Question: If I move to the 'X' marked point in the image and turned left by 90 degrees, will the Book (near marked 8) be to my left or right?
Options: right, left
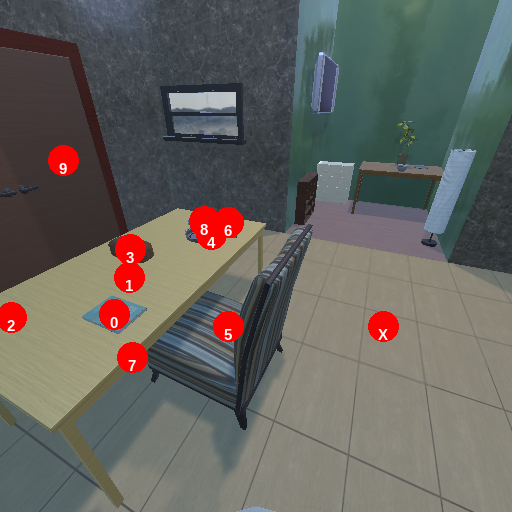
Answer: right